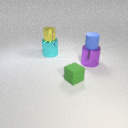
large purple metal cylinder to the right of small green rubber cube